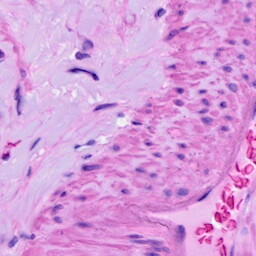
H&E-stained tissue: Ovarian